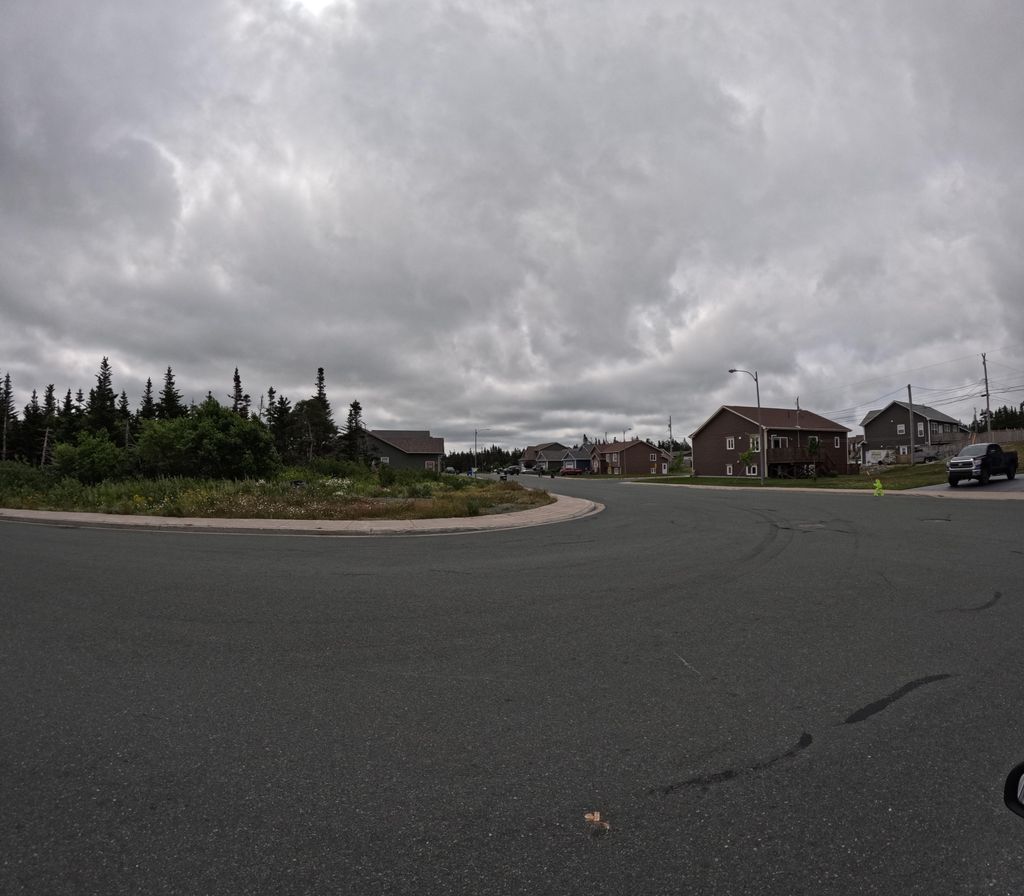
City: st_johns